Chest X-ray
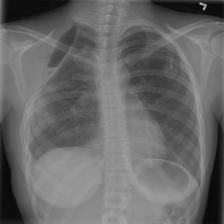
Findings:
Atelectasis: negative
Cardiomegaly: negative
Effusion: negative
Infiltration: positive
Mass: negative
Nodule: negative
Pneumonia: negative
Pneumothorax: positive
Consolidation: negative
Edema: negative
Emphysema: negative
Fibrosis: negative
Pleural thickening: negative
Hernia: negative